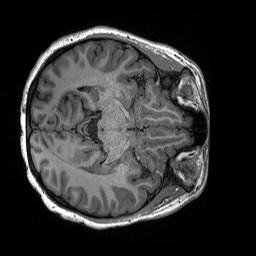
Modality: T1w
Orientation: axial
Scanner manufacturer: siemens
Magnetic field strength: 3 T
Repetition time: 2.3 s
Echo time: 0.00294 s